Field crop: tomato
Growth stage: 2
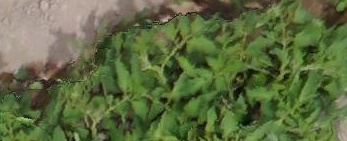
Species: tomato